Question: We have a <URL>.

Initially we thought this might just caching issue, so we waited a few releases, but the problem continues. Here's a copy of the '.nuspec' file for reference:
'''
<?xml version="1.0" encoding="utf-8"?>
<package xmlns="http://schemas.microsoft.com/packaging/2011/10/nuspec.xsd">
<metadata minClientVersion="2.5">
<id>Bridge</id>
<version>1.3.0</version>
<title>Bridge.NET</title>
<authors>Object.NET, Inc.</authors>
<iconUrl>http://speed.bridge.net/identity/bridgedotnet-100x100.png</iconUrl>
<owners />
<licenseUrl>https://github.com/bridgedotnet/Bridge/blob/master/LICENSE</licenseUrl>
<projectUrl>http://bridge.net</projectUrl>
<requireLicenseAcceptance>false</requireLicenseAcceptance>
<description>Write modern mobile and web apps in C#. Run them anywhere with JavaScript.
WARNING: Installing this package will remove references to System.* and Microsoft.* within your project as they will cause compiler conflicts with Bridge.NET.</description>
<summary>Write modern mobile and web apps in C#. Run them anywhere in JavaScript with Bridge.NET.</summary>
<copyright>Copyright (c) 2008-2015, Object.NET, Inc. (http://object.net/). All rights reserved.</copyright>
<tags>bridge bridge.net js javascript C# csharp mobile ios asp.net aspnet mvc aspnetmvc web transpiler compiler object.net</tags>
<dependencies>
</dependencies>
<frameworkAssemblies>
</frameworkAssemblies>
</metadata>
</package>
'''
If the search is made directly on <URL>, the correct results are returned. As well, there are no issues with the .
Any help diagnosing this problem would be greatly appreciated. Is there a trick to getting a package listed within the search results?
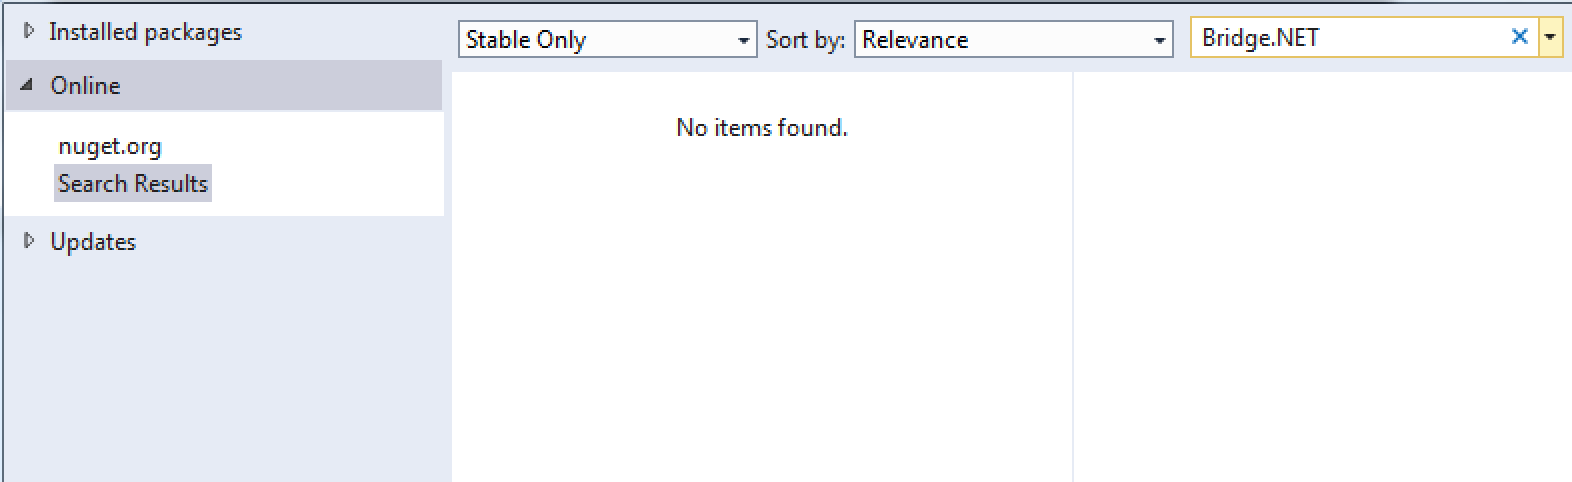
Answer: The package manager will filter out packages if they are not compatible with the project trying to consume them. Your problem could be the fact that the dll's in your NuGet package are a higher .NET version than the project trying to consume them. That would cause them to not appear in the package manager search results